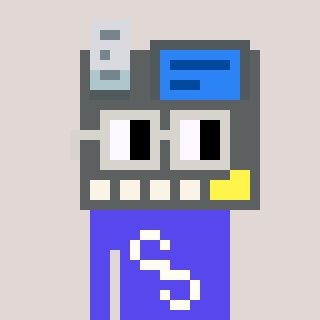
a pixel art character with square light gray glasses, a cash register-shaped head and a computerblue-colored body on a warm background